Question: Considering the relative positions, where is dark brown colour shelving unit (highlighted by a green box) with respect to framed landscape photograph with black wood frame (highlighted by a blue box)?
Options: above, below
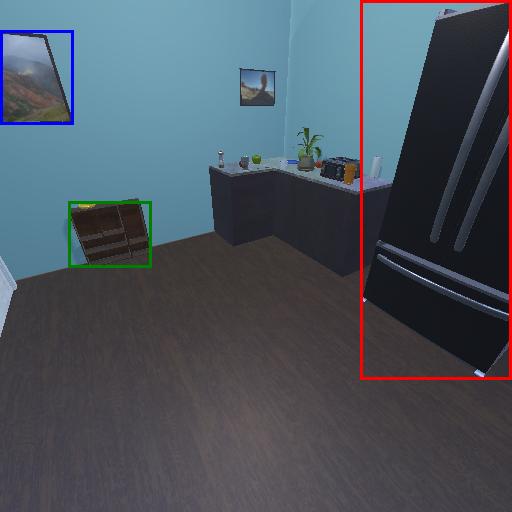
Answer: above